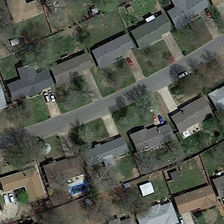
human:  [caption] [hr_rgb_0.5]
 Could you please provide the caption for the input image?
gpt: many gray buildings and some green trees are in a dense residential area .

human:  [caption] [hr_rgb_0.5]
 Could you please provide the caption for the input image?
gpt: many gray buildings and some green trees are in a dense residential area .

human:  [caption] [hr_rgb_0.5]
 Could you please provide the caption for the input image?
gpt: many gray buildings and some green trees are in a dense residential area .

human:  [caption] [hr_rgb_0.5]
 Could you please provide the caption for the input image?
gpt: many gray buildings and some green trees are in a dense residential area .

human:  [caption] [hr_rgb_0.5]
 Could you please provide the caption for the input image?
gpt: many gray buildings and some green trees are in a dense residential area .